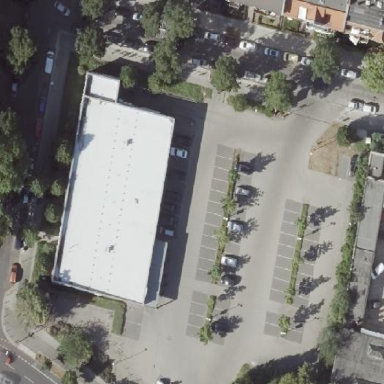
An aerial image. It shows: Parking area with surface.